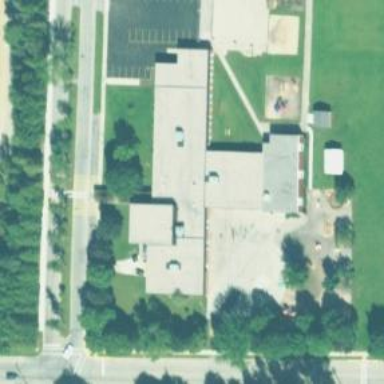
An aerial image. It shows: School.